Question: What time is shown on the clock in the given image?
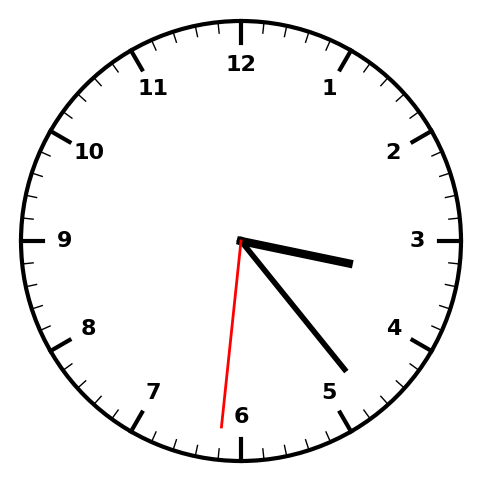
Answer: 03:23:31